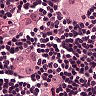
Metastatic tissue present: yes